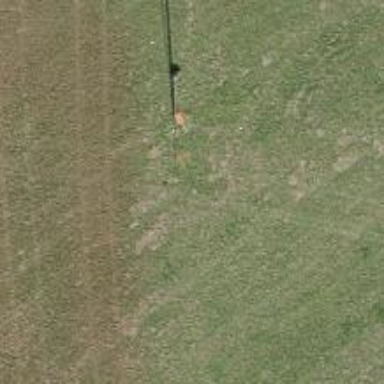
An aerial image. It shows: View of pole with roofed pipeline marker.